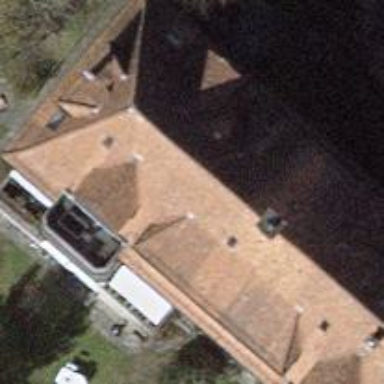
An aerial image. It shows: Building with hipped roof.